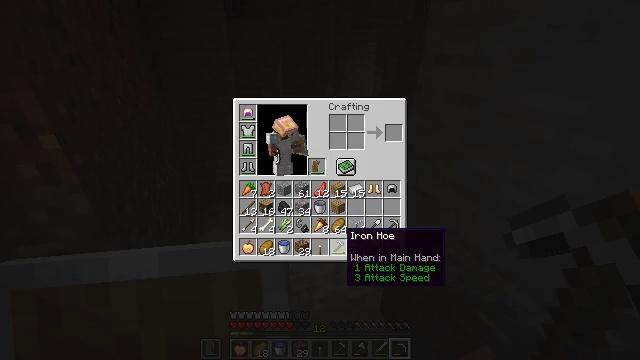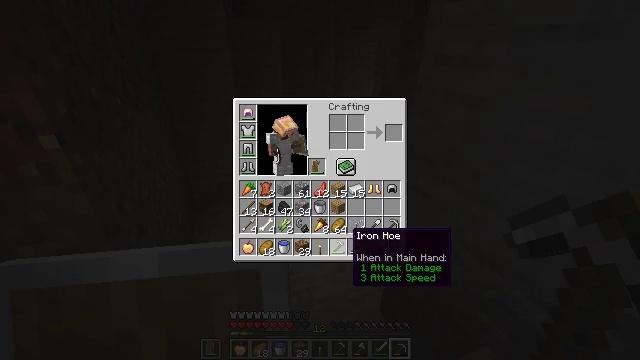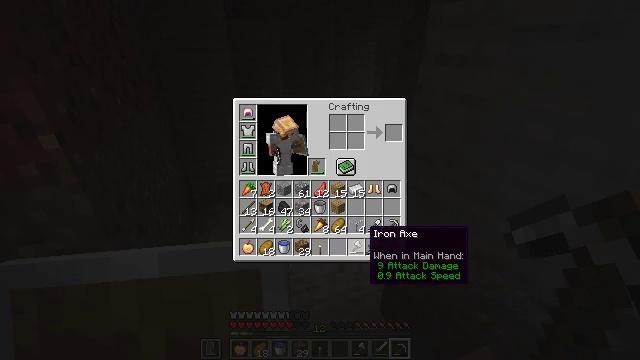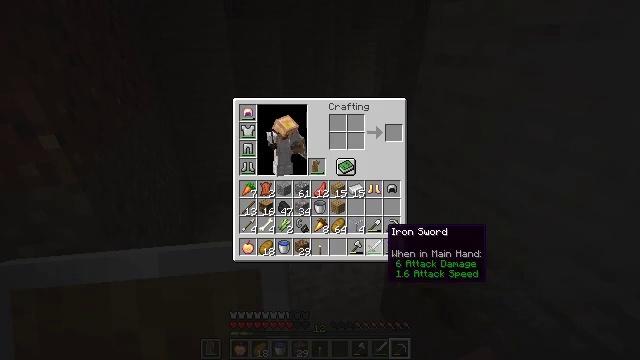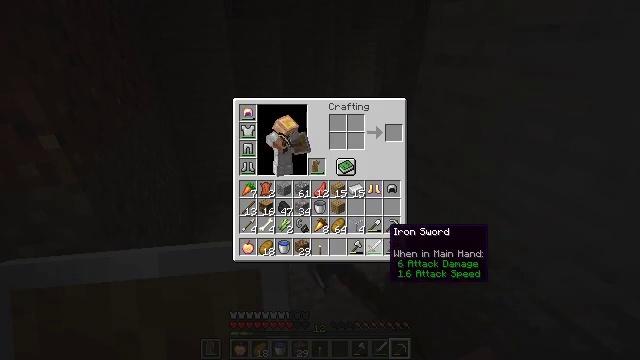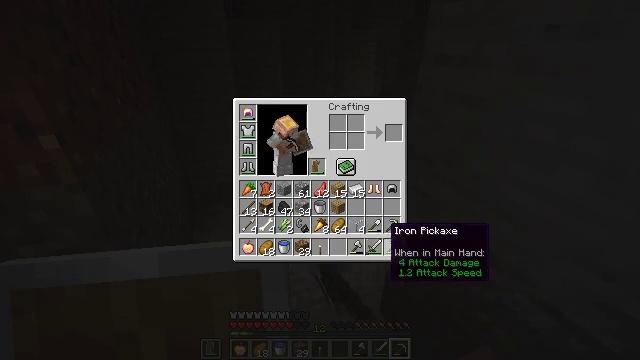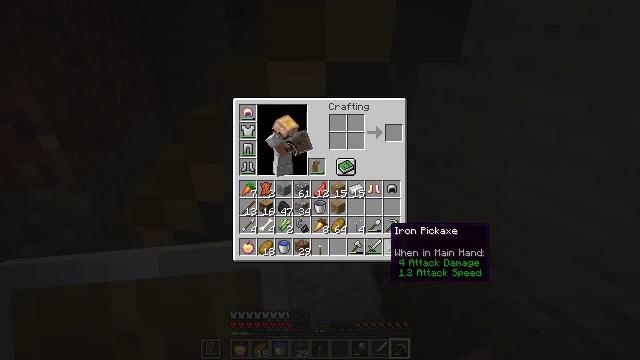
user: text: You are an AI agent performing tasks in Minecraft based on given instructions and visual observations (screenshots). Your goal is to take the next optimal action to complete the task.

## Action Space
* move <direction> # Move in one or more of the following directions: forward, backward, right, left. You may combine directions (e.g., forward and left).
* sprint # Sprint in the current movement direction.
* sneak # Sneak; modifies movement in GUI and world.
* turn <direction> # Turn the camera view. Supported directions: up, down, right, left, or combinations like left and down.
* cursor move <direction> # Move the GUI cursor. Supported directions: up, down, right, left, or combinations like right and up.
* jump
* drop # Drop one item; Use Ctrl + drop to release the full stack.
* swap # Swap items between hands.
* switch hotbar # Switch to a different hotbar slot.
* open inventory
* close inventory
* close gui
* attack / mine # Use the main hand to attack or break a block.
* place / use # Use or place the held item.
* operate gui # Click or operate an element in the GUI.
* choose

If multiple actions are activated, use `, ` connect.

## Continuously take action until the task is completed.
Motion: motion action
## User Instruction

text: Remove an iron hoe from the inventory.
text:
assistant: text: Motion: no_op
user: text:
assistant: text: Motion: cursor move right, drop
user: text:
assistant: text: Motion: cursor move right, drop
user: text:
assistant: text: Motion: no_op
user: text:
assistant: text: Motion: no_op
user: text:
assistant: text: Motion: no_op
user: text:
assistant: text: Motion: no_op